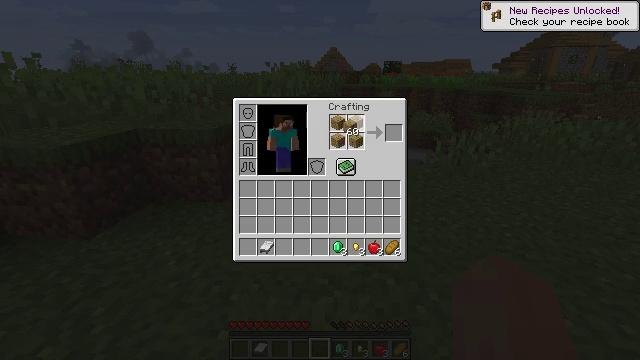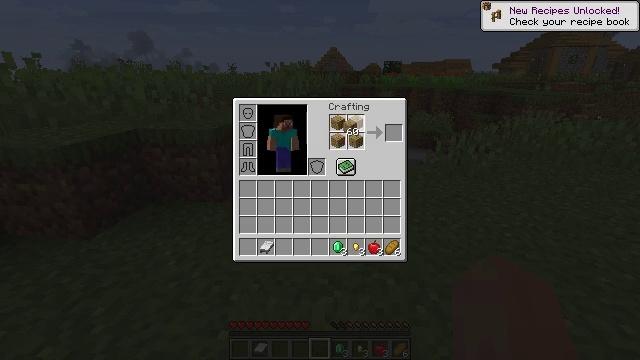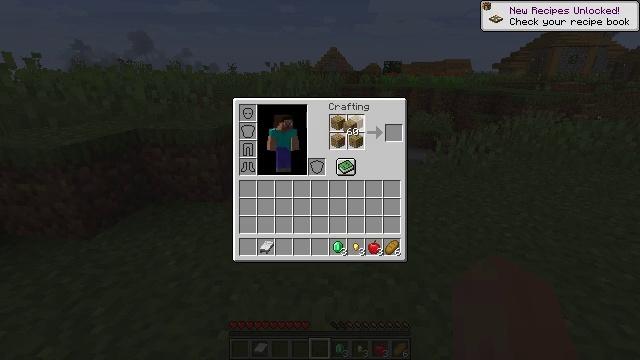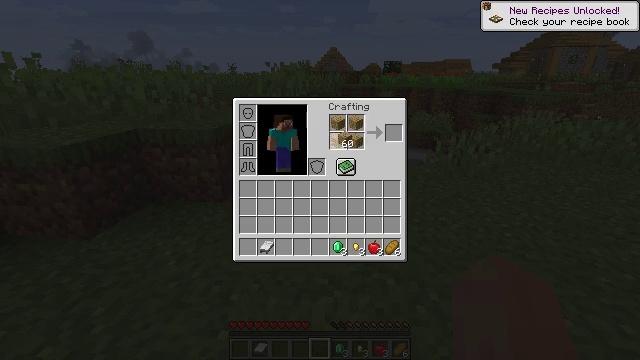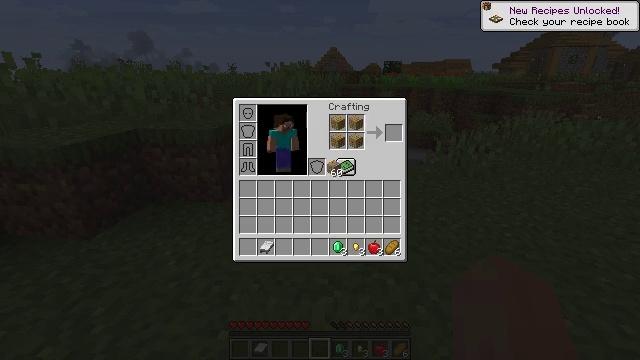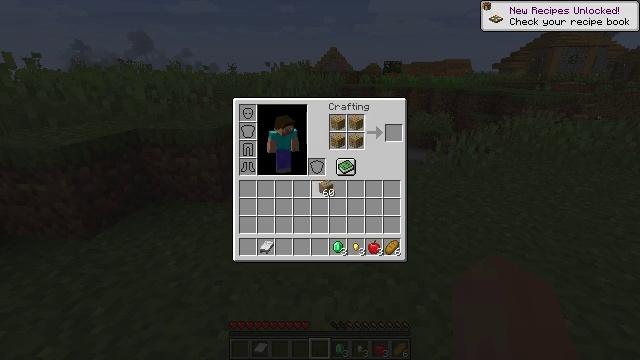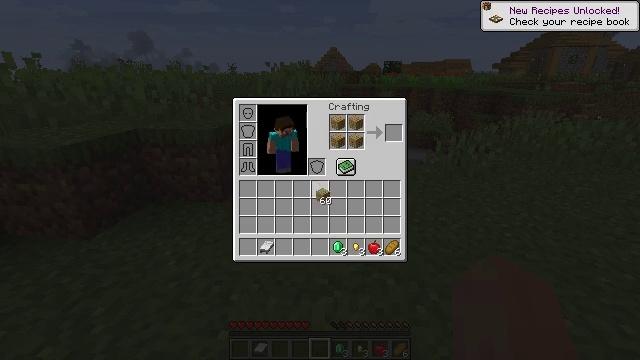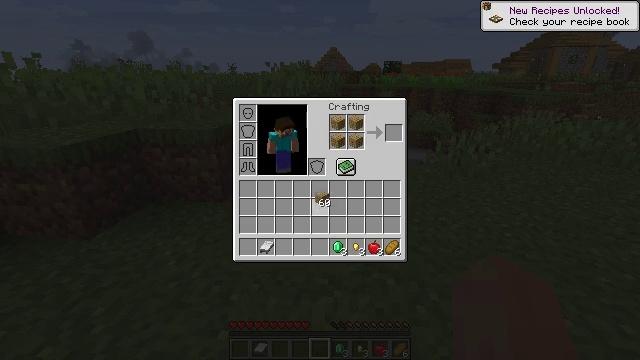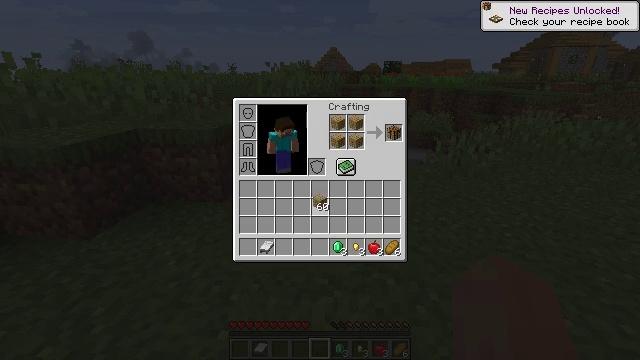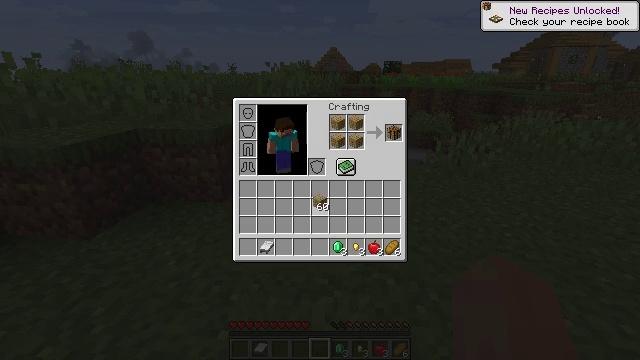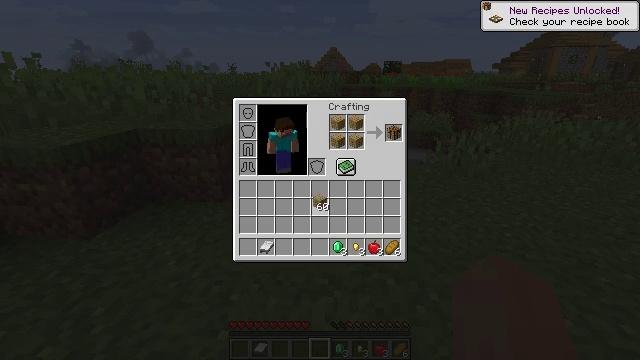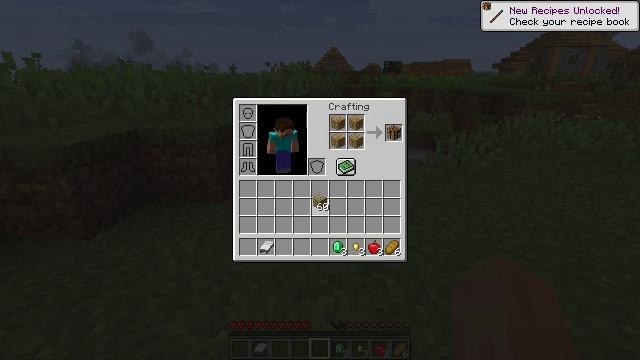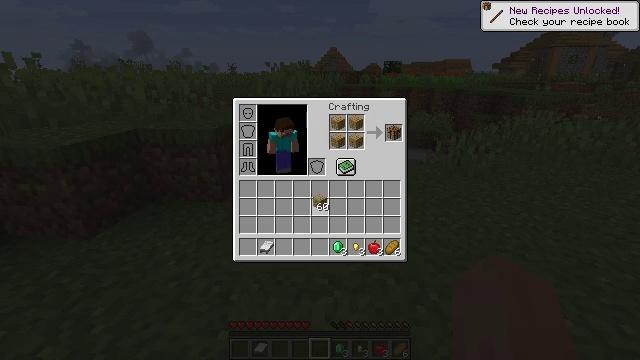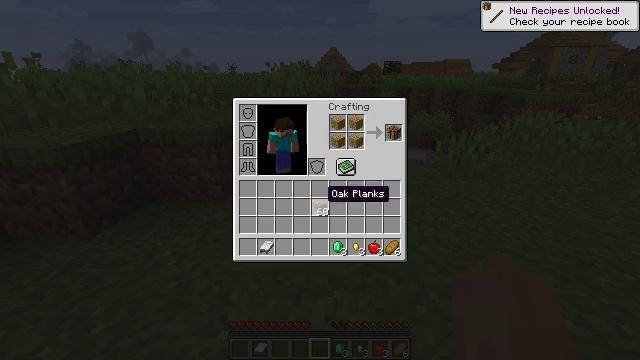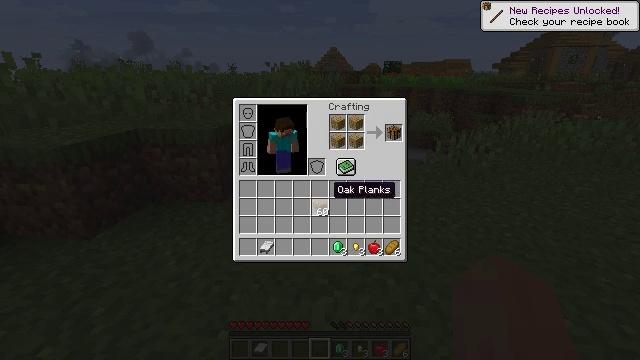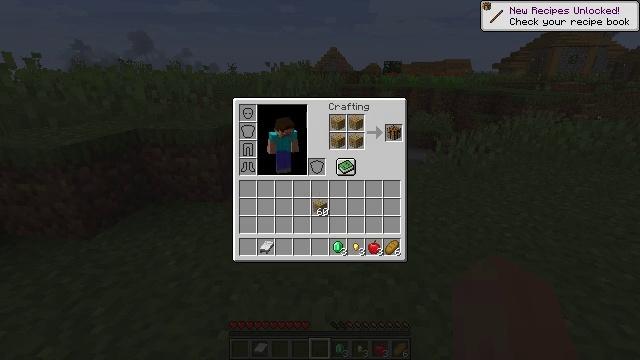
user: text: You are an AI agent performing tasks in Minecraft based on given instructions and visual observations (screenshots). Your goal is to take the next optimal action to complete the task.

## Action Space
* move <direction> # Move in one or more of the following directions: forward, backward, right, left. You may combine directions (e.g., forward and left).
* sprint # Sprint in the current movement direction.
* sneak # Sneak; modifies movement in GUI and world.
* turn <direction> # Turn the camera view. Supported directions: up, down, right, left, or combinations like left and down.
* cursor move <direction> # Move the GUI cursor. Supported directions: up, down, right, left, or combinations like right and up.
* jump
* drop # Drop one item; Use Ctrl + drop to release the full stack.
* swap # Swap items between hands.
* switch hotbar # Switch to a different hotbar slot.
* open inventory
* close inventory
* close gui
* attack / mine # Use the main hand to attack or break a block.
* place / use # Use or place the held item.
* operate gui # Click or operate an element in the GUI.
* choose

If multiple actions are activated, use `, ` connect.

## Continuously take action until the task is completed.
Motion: motion action
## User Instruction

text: Use 4 wooden planks to craft a crafting table.
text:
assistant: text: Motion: choose
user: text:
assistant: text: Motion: choose
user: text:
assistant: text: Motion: cursor move down
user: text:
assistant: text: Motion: cursor move left and down
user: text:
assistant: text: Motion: cursor move left and down
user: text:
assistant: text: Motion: cursor move down
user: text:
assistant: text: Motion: no_op
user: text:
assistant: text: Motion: no_op
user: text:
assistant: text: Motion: no_op
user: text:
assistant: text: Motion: operate gui
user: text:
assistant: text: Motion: operate gui
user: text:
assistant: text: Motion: operate gui
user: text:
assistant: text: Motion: no_op
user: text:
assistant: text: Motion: no_op
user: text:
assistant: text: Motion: cursor move right and up
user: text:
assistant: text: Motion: cursor move right and up
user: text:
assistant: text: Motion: sneak
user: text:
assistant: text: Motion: sneak
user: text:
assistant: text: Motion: sneak
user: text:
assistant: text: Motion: sneak
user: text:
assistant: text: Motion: sneak
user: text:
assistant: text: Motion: sneak, operate gui
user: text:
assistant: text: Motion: sneak, operate gui
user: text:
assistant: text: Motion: sneak
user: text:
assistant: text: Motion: sneak
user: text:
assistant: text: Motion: sneak
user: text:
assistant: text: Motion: no_op